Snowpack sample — Loveland Pass, Silver Plume, Colorado, USA (1/12/25, 11:40 AM MST)
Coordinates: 39.66, -105.88
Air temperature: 7 °F
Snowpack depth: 140 cm
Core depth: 10 cm
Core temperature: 41 °F
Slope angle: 11°, slope face: 30°
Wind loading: high
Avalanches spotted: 2
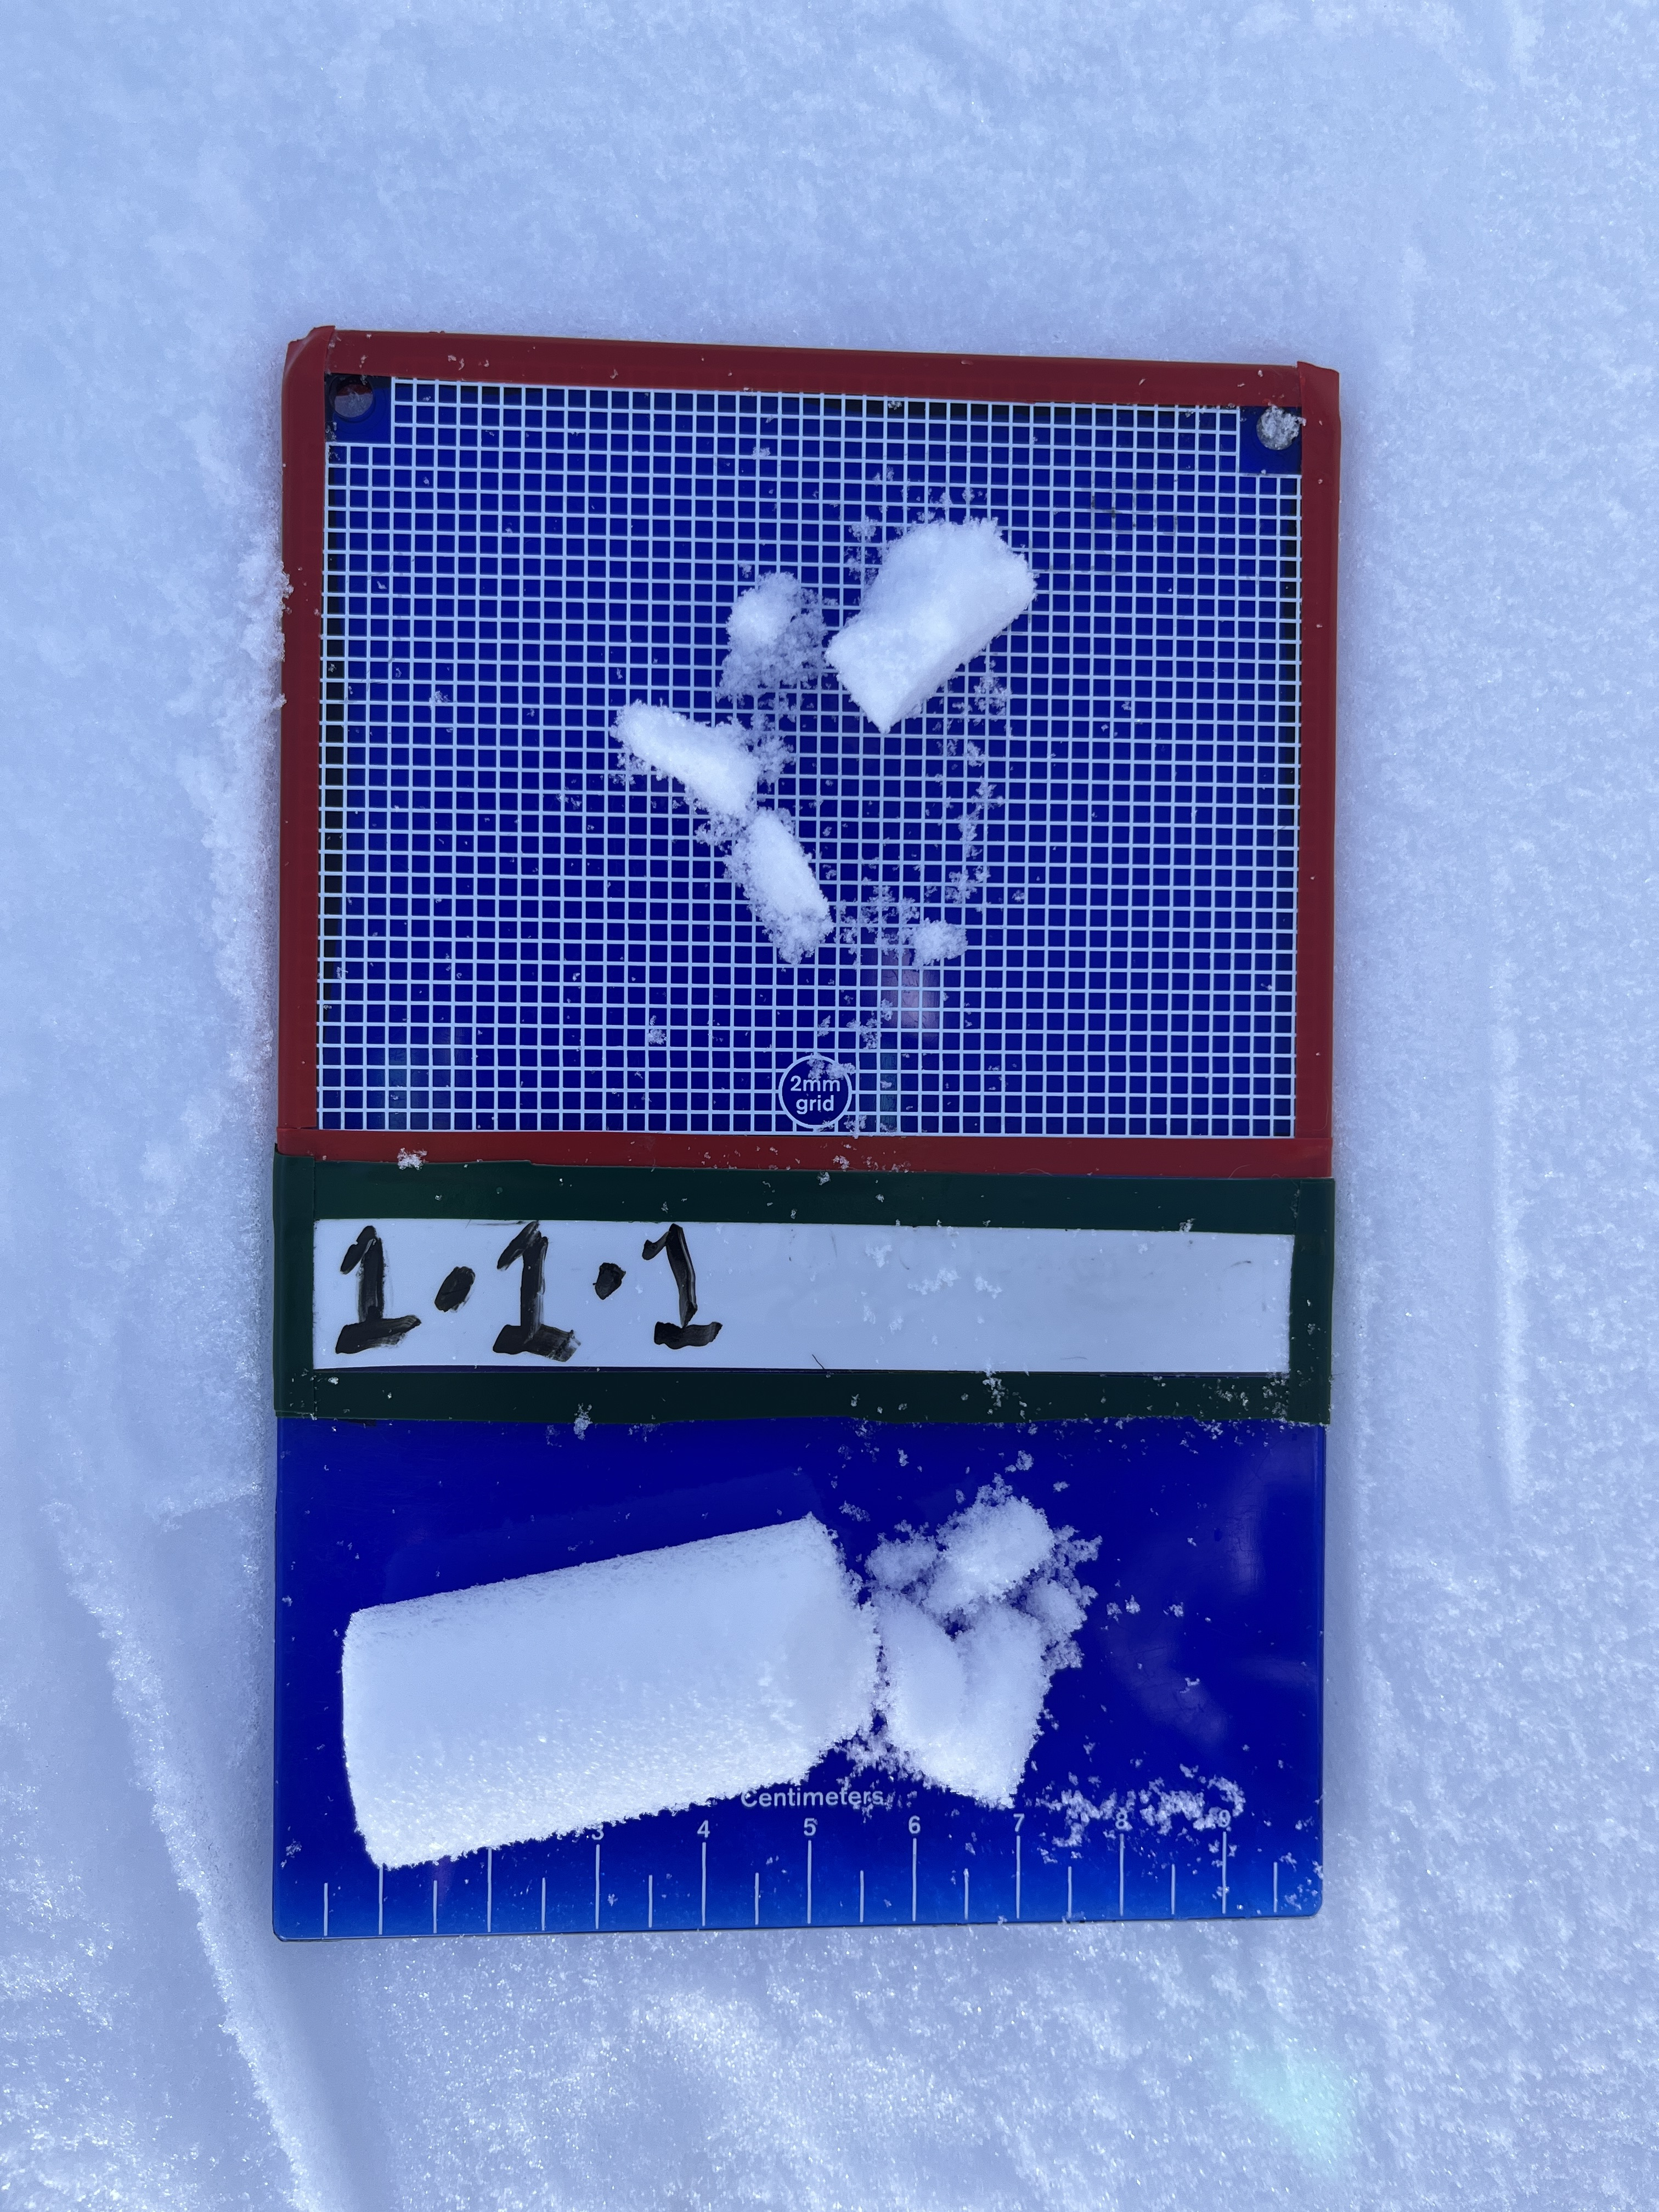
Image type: crystal_card
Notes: Pilot using slightly modified coring method that took too large segment for snow profile picturing, advised not to use in higher level models. Two avalanche on south face nearby, partially cloudy with light snow in the last 24 hours. Lots of wind loading on eastern features.